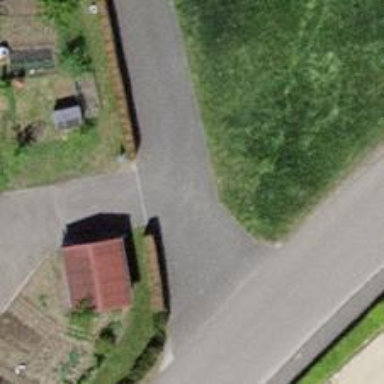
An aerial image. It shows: Service road with paving stones.